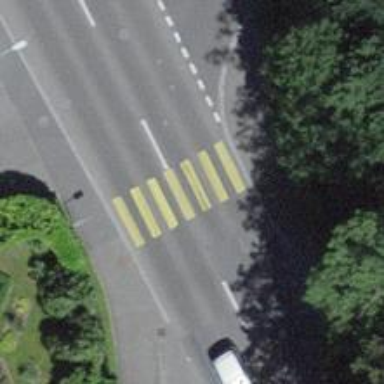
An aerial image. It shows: Marked zebra crossing on the road.